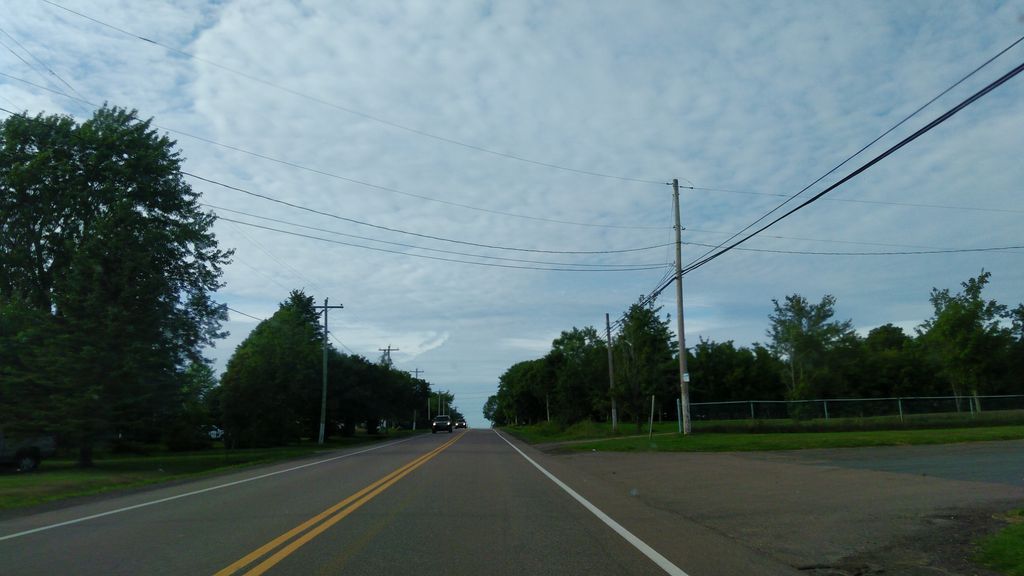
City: charlottetown